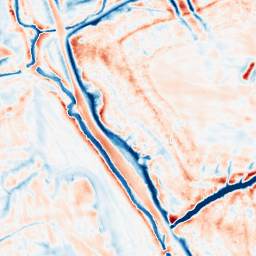
Category: edge_preserving
Decomposition family: bilateral
Decomposition parameters: d: 21
sigma_color: 25
sigma_space: 50
Upsampling method: sinc_hamming
Upsampling parameters: scale: 2
kernel_size: 4
Upsampling scale: 2